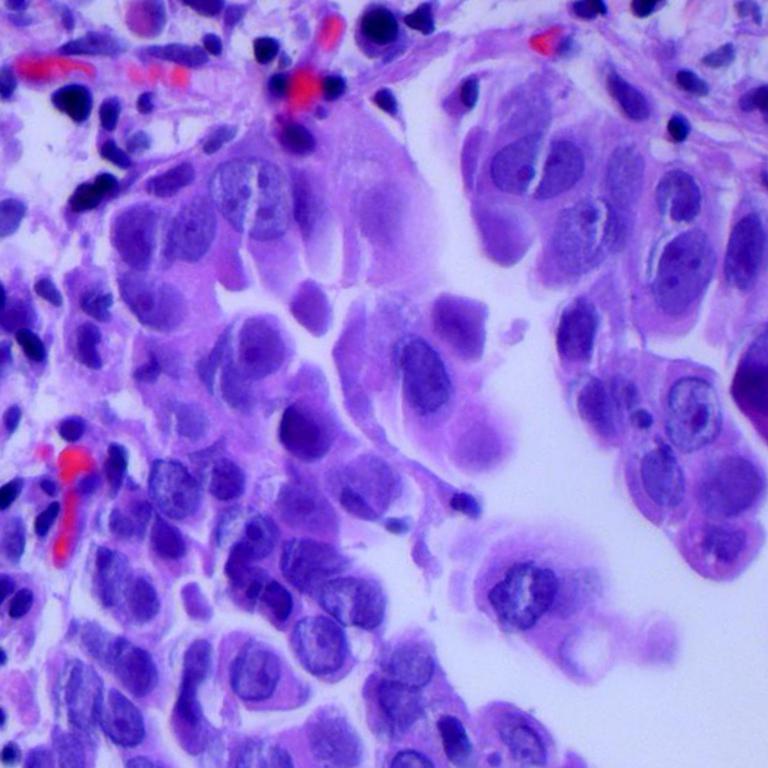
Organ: lung
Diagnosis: adenocarcinomas